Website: bh-photo
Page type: address-validator
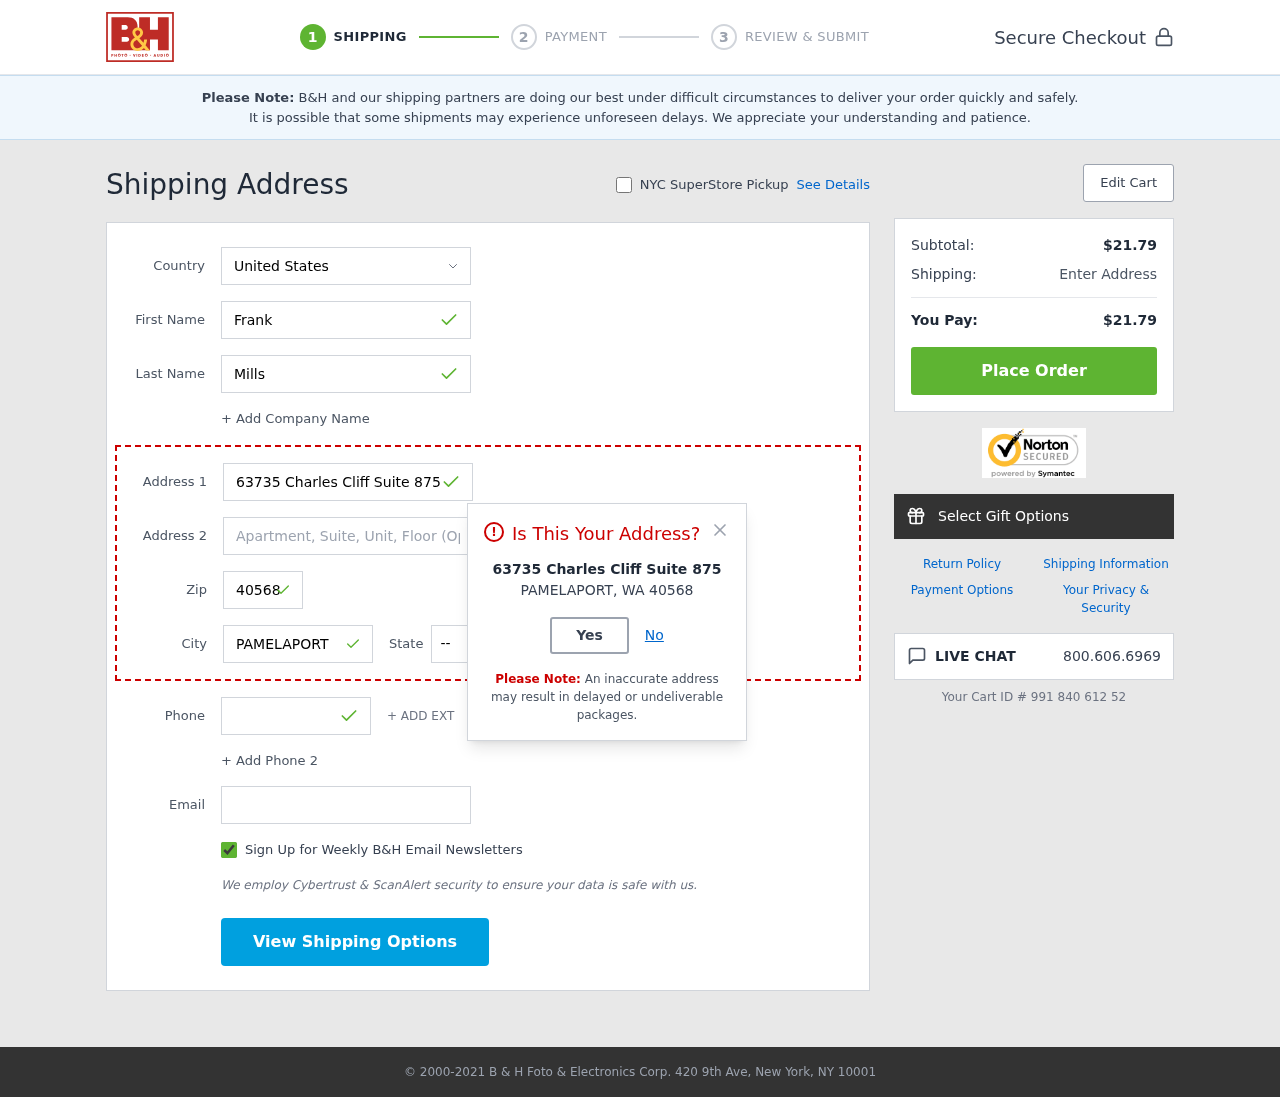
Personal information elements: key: PII_CITY
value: Pamelaport
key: PII_COUNTRY
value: United States
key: PII_EMAIL
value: frankmills@gmail.com
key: PII_FIRSTNAME
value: Frank
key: PII_LASTNAME
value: Mills
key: PII_PHONE
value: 2228753402
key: PII_POSTCODE
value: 40568
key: PII_STATE_ABBR
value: WA
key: PII_STREET
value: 63735 Charles Cliff Suite 875
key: PII_PHONE_PREFIX
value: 875
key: PII_PHONE_PREFIX_NUMERIC
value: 875
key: PII_CITY_MODAL
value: PAMELAPORT
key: PII_POSTCODE_FULL
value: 40568
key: PII_POSTCODE_NUMERIC
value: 40568
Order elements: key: ORDER_SUBTOTAL
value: $21.79
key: ORDER_TOTAL
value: $21.79
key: ORDER_ID
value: Your Cart ID # 991 840 612 52